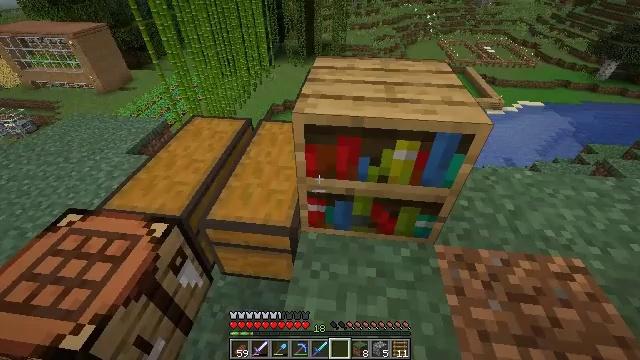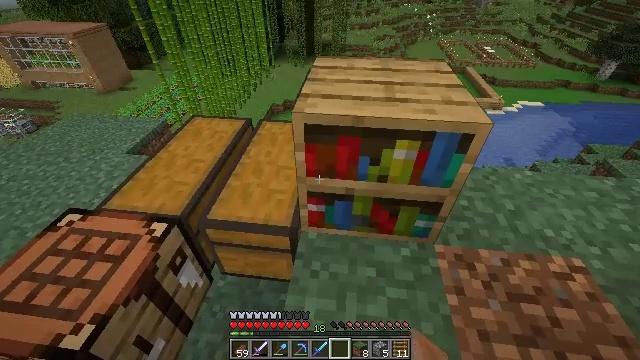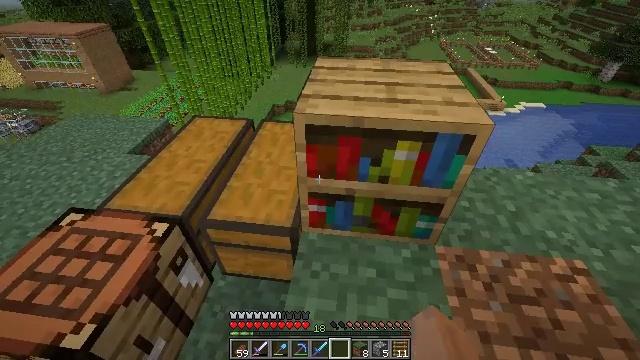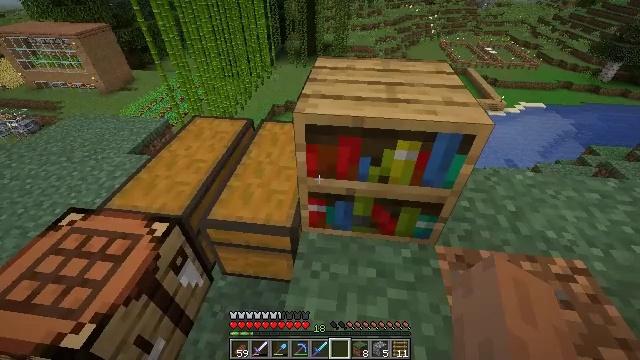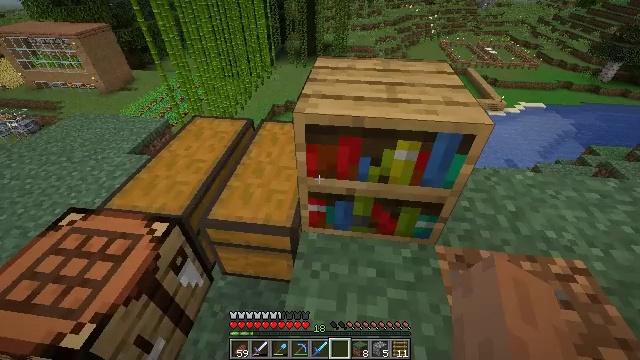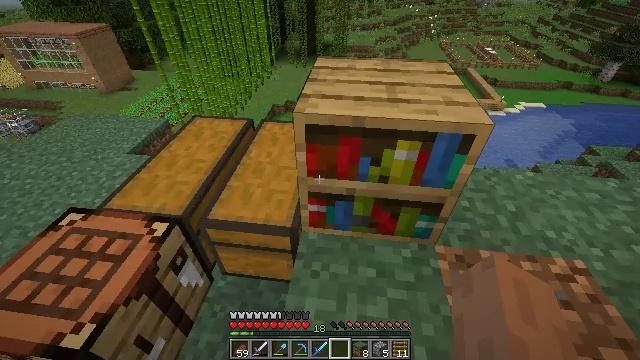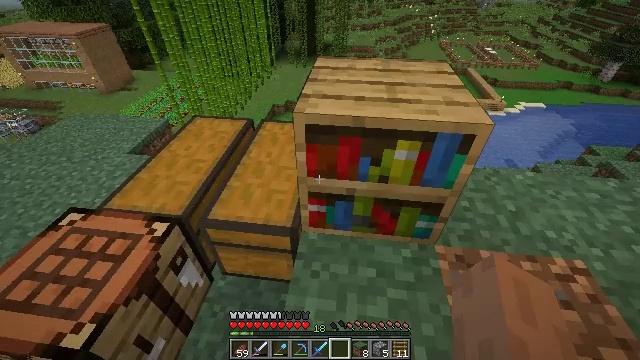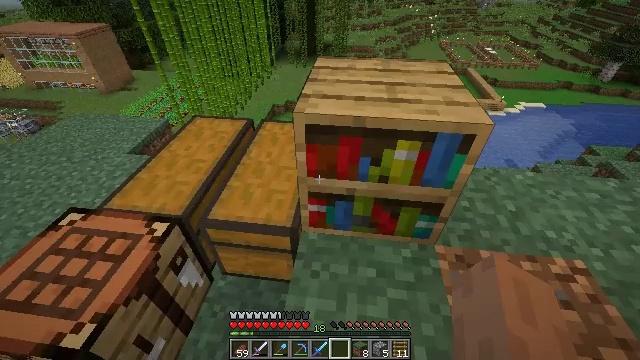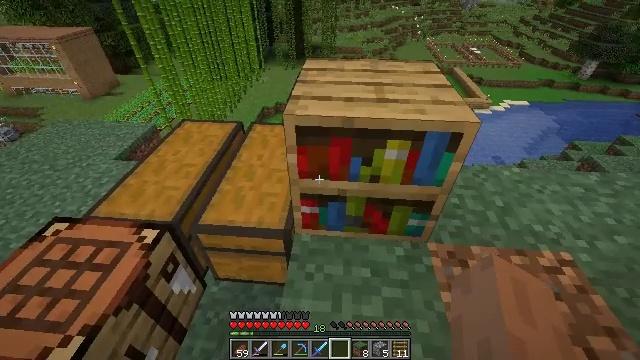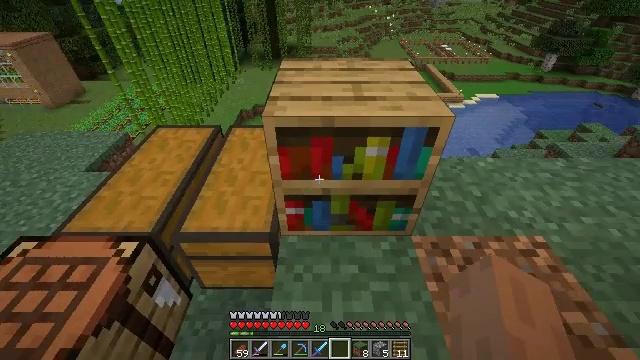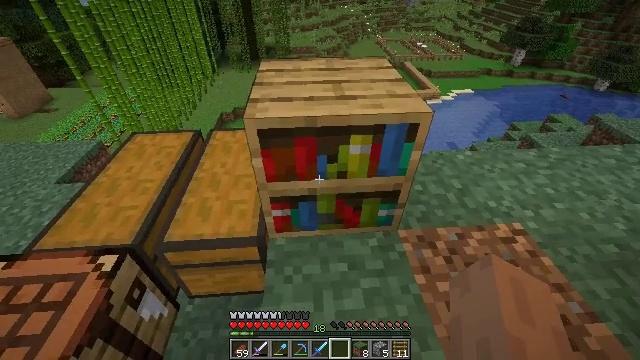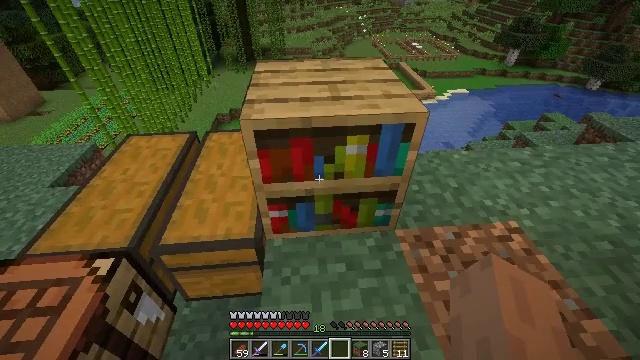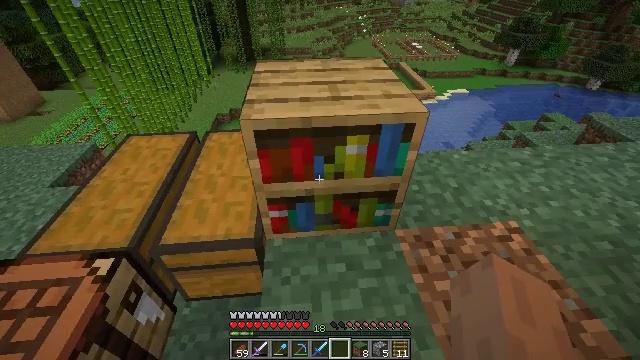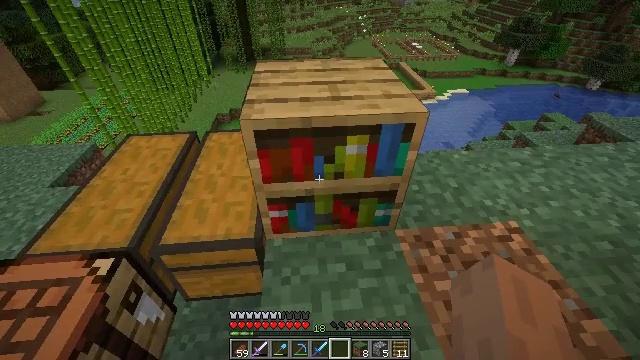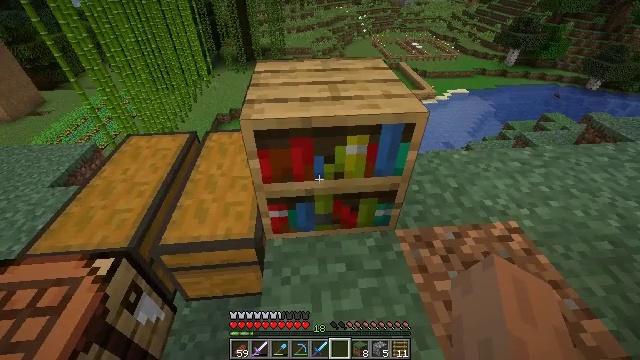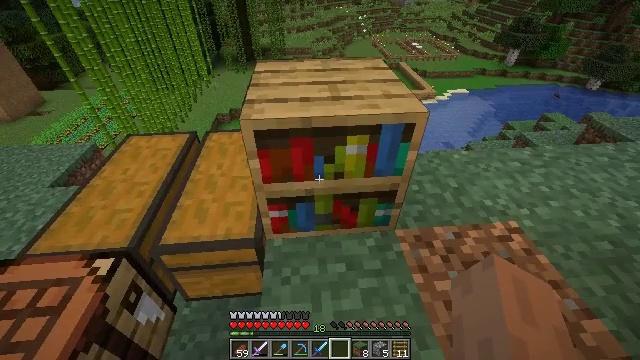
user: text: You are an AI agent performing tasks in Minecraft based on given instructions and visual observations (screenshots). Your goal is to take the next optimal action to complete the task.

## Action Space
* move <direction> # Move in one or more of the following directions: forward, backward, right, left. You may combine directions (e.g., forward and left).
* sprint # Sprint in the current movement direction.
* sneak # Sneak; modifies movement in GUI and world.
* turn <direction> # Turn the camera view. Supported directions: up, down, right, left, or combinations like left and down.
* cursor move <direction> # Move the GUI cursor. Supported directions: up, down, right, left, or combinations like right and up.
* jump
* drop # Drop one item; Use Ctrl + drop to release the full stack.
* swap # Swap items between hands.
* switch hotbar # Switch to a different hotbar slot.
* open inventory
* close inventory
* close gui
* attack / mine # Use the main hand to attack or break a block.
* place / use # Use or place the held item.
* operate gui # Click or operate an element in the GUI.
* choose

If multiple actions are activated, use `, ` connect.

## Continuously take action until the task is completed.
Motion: motion action
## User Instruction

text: Destroy the bookshelf.
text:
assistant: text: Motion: no_op
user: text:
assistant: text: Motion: no_op
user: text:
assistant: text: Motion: no_op
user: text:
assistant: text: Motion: no_op
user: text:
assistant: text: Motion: no_op
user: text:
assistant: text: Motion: no_op
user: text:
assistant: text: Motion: no_op
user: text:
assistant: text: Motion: turn right
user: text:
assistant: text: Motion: turn right
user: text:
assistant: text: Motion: turn right
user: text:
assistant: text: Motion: no_op
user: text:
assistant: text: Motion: no_op
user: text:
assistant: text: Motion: no_op
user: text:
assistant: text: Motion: no_op
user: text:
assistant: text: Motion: no_op
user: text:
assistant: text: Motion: move forward
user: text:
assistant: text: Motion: move forward
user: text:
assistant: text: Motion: move forward
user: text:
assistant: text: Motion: no_op
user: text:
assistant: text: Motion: no_op
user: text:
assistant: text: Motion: no_op
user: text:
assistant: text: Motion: no_op
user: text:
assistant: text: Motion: no_op
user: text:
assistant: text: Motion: no_op
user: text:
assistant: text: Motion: no_op
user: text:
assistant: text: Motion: no_op
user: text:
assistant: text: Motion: no_op
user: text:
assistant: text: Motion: no_op
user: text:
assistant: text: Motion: no_op
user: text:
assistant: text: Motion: no_op